Question: i have a datetimepicker created in js, but i have a little problem adding a static tag to my base.html,if i do, i wont get what i want or what i have written in my js its just rendering a normal html,i want it to be in a way in which once clicked it shows the date and time as stated in my js, here is what i have tried, everything is working perfectly except the date and time picker[
# base.html
##header
'''
{% load static %}
<html lang="en">
<head>
<title>{% block title %}Jazeera{% endblock title %}</title>
<meta charset="utf-8">
<meta name="description" content="{% block meta %}welcome to jazeera medical healthcare {% endblock meta %}">
<meta name="viewport" content="width=device-width, initial-scale=1, shrink-to-fit=no">
{% block all %}
<link href="https://fonts.googleapis.com/css?family=Poppins:100,200,300,400,500,600,700,800,900" rel="stylesheet">
<link rel="stylesheet" href="{% static 'css/open-iconic-bootstrap.min.css' %}">
<link rel="stylesheet" href="{% static 'css/animate.css' %}">
<link rel="stylesheet" href="{% static 'css/owl.carousel.min.css' %}">
<link rel="stylesheet" href="{% static 'css/owl.theme.default.min.css' %}">
<link rel="stylesheet" href="{% static 'css/magnific-popup.css' %}">
<link rel="stylesheet" href="{% static 'css/aos.css' %}">
<link rel="stylesheet" href="{% static 'css/ionicons.min.css' %}">
<link rel="stylesheet" href="{% static 'css/flaticon.css' %}">
<link rel="stylesheet" href="{% static 'css/icomoon.css' %}">
<link rel="stylesheet" href="{% static 'css/styles.css' %}">
<link rel="stylesheet" href="{% static 'css/font-awesome.min.css' %}">
</head>
'''
##footer
'''
<script src="{% static 'js/jquery.min.js' %}"></script>
<script src="{% static 'js/jquery-migrate-3.0.1.min.js' %}"></script>
<script src="{% static 'js/popper.min.js' %}"></script>
<script src="{% static 'js/bootstrap.min.js' %}"></script>
<script src="{% static 'js/jquery.easing.1.3.js' %}"></script>
<script src="{% static 'js/jquery.waypoints.min.js' %}"></script>
<script src="{% static 'js/jquery.stellar.min.js' %}"></script>
<script src="{% static 'js/owl.carousel.min.js' %}"></script>
<script src="{% static 'js/jquery.magnific-popup.min.js' %}"></script>
<script src="{% static 'js/aos.js' %}"></script>
<script src="{% static 'js/jquery.animateNumber.min.js' %}"></script>
<script src="{% static 'js/scrollax.min.js' %}"></script>
<script src="{% static 'js/bootstrap-datepicker.js' %}" type="c9dfb692cab9a2d000c13798-text/javascript"></script>
<script src="{% static 'js/jquery.timepicker.min.js' %}" type="c9dfb692cab9a2d000c13798-text/javascript"></script>
<script src="https://maps.googleapis.com/maps/api/js?key=AIzaSyBVWaKrjvy3MaE7SQ74_uJiULgl1JY0H2s&sensor=false"></script>
<script src="{% static 'js/google-map.js' %}"></script>
<script src="{% static 'js/main.js' %}"></script>
<script src="{% static 'js/jquery.js' %}"></script>
<script src="{% static 'js/jquery.backstretch.min.js' %}"></script>
'''
<URL>
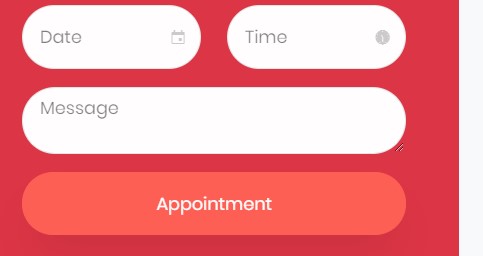
Answer: i did it,i added it in plain,and added some styles to it my self
'''
<script src="{% static 'js/bootstrap-datepicker.js' %}" type="text/javascript"></script>
<script src="{% static 'js/jquery.timepicker.min.js' %}" type="text/javascript"></script>
'''